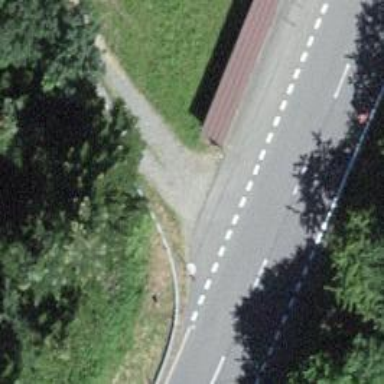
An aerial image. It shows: Bus stop with platform for public transport.